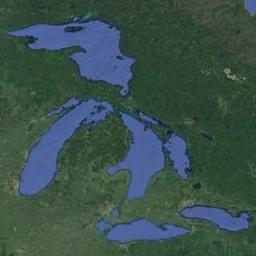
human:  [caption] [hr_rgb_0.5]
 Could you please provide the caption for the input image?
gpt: The lake blends with the green space .

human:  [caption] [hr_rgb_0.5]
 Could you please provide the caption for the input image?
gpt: On the ground with lush green vegetation, There is a group of irregularly shaped pale blue lakes .

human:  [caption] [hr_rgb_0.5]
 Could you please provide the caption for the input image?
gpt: Some lakes of different sizes lie on a plain covered with vegetation and the water is blue .

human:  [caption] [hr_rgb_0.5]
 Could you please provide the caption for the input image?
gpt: There are many lakes of different shapes and sizes .

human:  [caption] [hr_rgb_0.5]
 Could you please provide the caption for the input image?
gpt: There are some blue lakes with green meadows around .